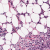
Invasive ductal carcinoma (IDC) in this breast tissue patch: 0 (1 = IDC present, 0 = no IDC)